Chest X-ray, AP view. Patient: 55 years old, sex M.
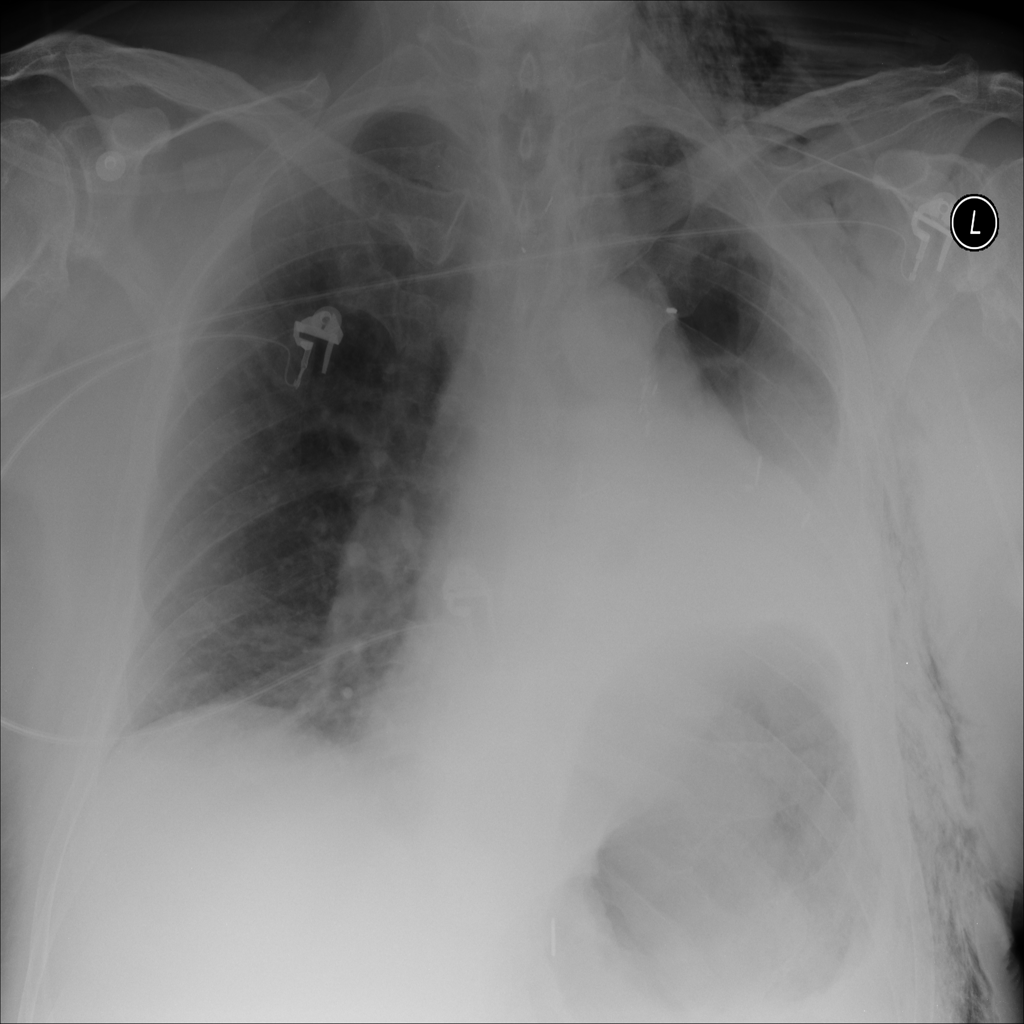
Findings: Edema, Emphysema